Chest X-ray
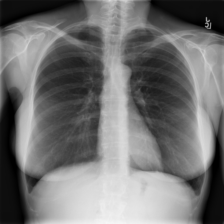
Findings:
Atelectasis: negative
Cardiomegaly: negative
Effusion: negative
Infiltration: negative
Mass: negative
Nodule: negative
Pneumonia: negative
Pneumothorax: negative
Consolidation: negative
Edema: negative
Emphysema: negative
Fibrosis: positive
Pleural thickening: negative
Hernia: negative